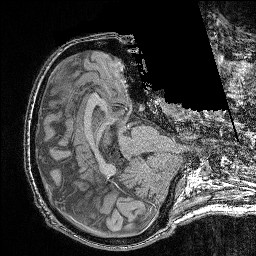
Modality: FLASH
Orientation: axial
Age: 25
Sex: male